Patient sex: F
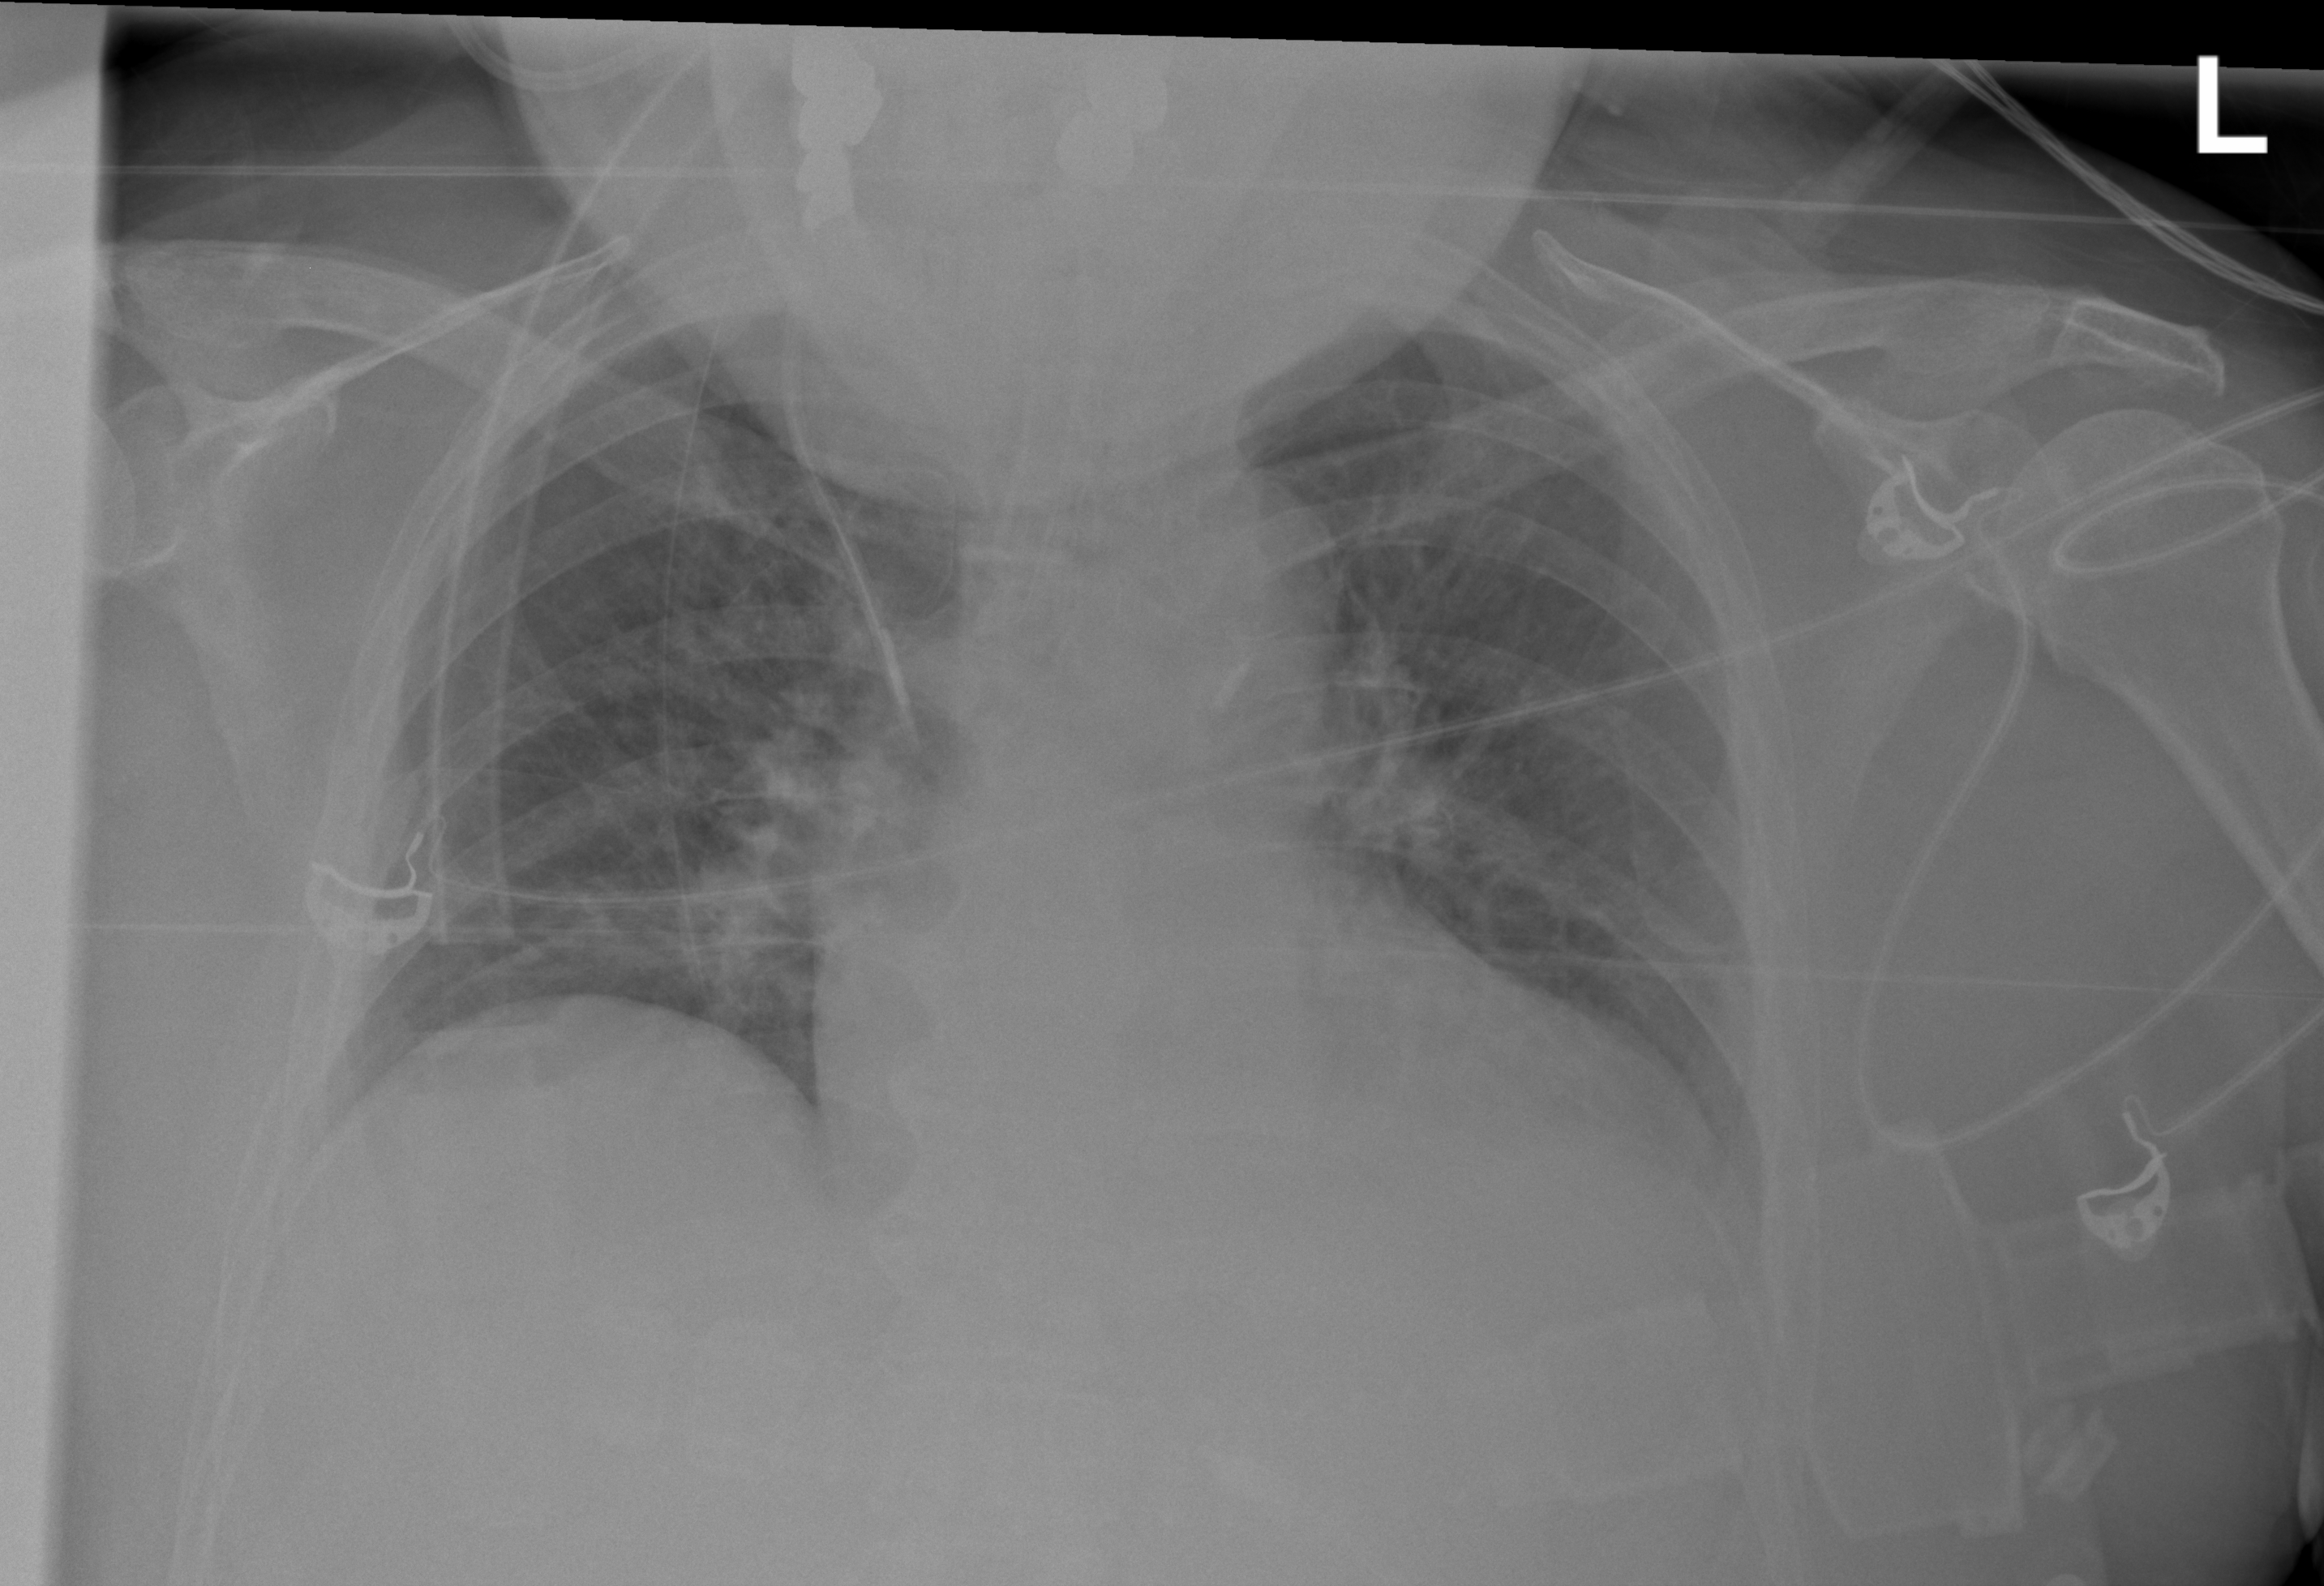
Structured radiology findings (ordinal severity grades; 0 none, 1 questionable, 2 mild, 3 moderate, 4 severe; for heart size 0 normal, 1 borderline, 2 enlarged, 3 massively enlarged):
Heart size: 1
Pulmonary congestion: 2
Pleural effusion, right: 0
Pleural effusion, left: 0
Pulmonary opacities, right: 2
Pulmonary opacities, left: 2
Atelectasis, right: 0
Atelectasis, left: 2